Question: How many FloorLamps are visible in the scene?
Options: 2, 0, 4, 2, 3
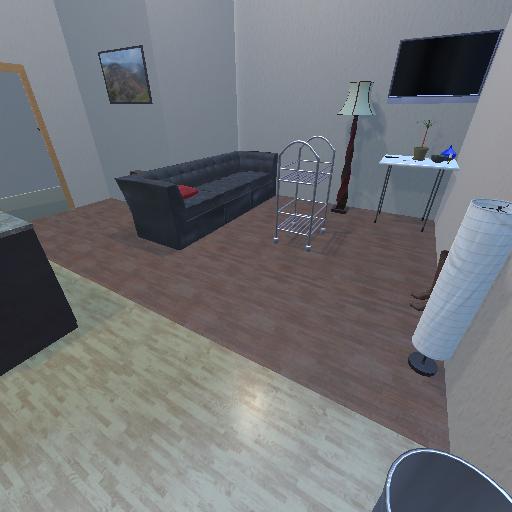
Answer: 2